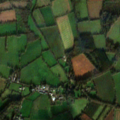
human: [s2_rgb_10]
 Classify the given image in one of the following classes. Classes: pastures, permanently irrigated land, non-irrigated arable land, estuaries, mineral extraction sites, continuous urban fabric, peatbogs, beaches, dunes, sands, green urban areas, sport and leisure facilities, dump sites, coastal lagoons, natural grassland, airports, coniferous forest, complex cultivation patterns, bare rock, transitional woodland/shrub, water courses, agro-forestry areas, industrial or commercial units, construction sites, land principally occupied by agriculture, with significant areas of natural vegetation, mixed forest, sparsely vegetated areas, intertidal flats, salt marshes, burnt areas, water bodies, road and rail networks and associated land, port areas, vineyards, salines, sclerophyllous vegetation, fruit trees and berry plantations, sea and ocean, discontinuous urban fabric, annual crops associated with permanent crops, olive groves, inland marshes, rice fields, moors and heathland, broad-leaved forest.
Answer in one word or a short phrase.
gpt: non-irrigated arable land, pastures